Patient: sex F, age 76
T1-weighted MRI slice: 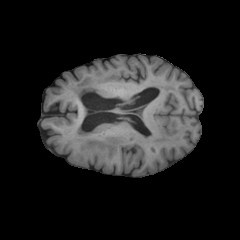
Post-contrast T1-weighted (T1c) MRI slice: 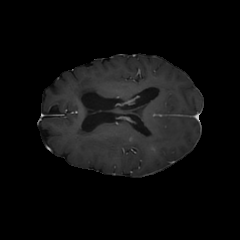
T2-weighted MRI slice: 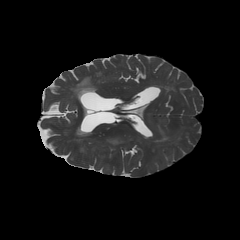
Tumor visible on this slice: yes
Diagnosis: Glioblastoma, IDH-wildtype
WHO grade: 4